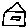
Label: house